The image folds the raw vibration samples of a bearing signal into a 2-D grayscale square (signal-to-image encoding). Determine the bearing's health state. Answer with exactly one of: normal, inner_race, outer_race, ball.
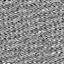
Answer: outer_race